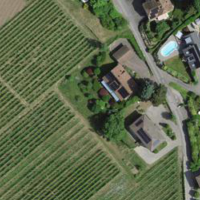
EUNIS habitat code: 54
Species observed at this site:
Viburnum tinus